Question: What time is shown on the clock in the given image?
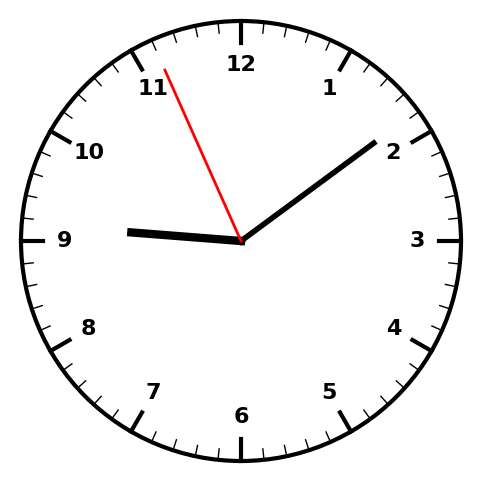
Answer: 09:08:56